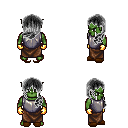
a pixel art fantasy rpg character, male body template, orc, green skin, steel chest armor, robe skirt, gray left-swept hairstyle, gold gloves, brown slippers, four views (front, back, left, right), 2x2 character sprite sheet, small pixel art, hard edges, no anti-aliasing